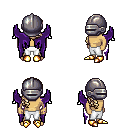
a pixel art fantasy rpg character, male body template, human, tanned skin, purple wings, white pants, white blonde right-swept hairstyle, metal helm, gold boots, four views (front, back, left, right), 2x2 character sprite sheet, small pixel art, hard edges, no anti-aliasing